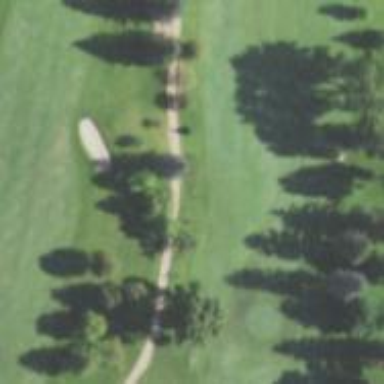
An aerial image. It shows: Path for both roads and golfers.